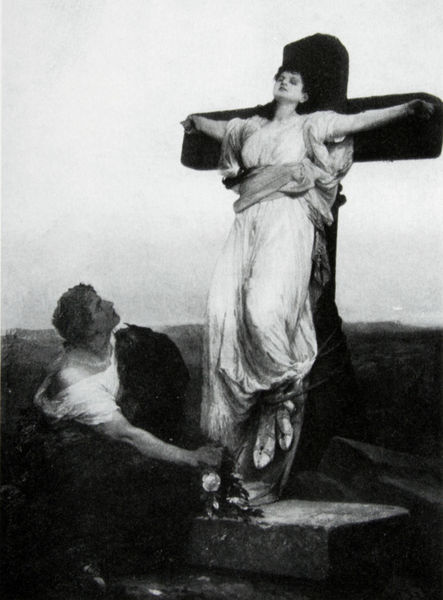
Titel: Märtyrerin am Kreuz (Hl. Julia)
Künstler: Gabriel von Max
Standort: München
Institution: Zentralinstitut für Kunstgeschichte, Photothek
Schlagwörter: himmel, mann, weiß, frauen, landschaft, blumen, frau, kleid, schwarz, szene, blick, gürtel, rose, symbolismus, arme, sockel, stein, horizont, gewand, paar, engel, füße, schuhe, sandalen, podest, foto, fotografie, fuss, kreuz, seil, schwarzweiß, knien, kranz, jüngling, kreuzigung, leiden, qual, kniend, film, knieen, opfer, gekreuzigt, gekreuzigte, holzkreuz, gefesselt, kniet, festgebunden, rollentausch, niederlegen, emanze